Field crop: tomato
Growth stage: 2
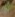
Species: solanum